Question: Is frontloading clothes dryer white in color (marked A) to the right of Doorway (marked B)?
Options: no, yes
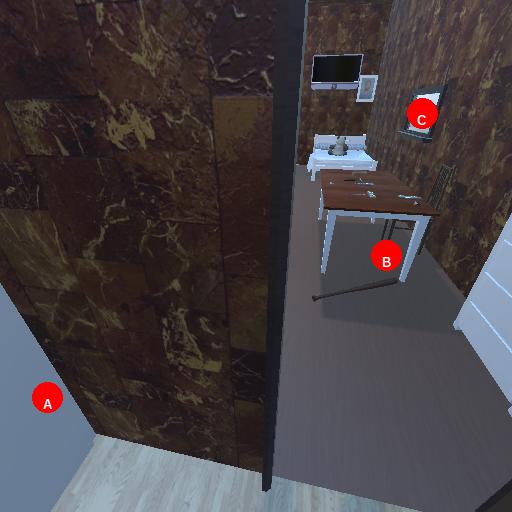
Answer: no